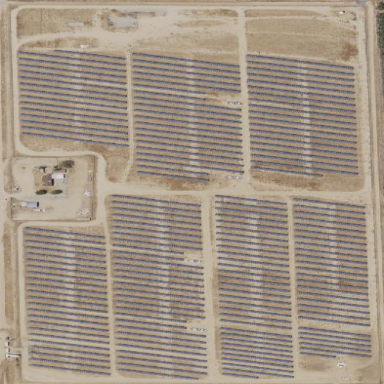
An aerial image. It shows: Solar photovoltaic power plant surrounded by fence.